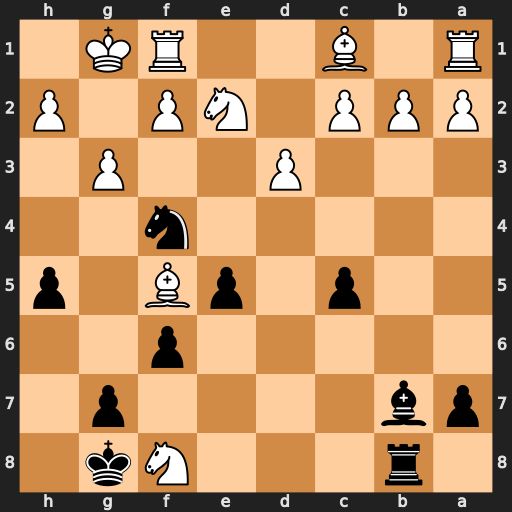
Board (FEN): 1r3Nk1/pb4p1/5p2/2p1pB1p/5n2/3P2P1/PPP1NP1P/R1B2RK1
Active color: b
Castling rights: -
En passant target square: -
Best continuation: Nxe2#